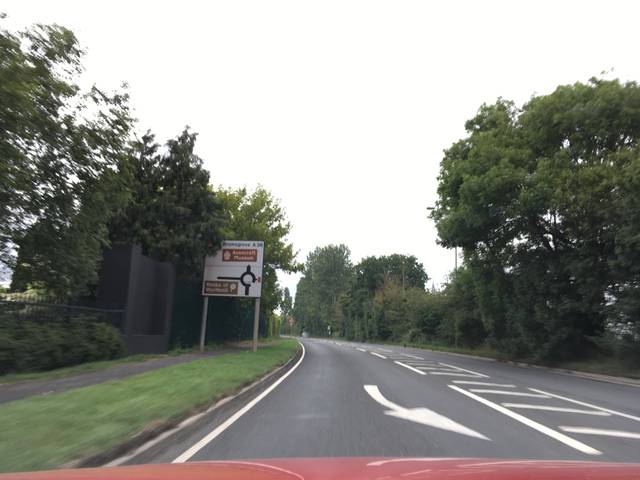
Region: United Kingdom
Coordinates: 52.301, -2.105